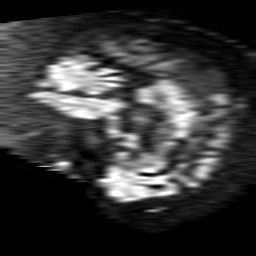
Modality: TRACE
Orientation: sagittal
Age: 66
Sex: male
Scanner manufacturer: philips
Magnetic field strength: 1.5 T
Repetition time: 3.786 s
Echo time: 0.09565 s